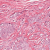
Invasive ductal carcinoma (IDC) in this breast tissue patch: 1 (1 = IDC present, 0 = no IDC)